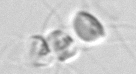
Label: Chaetoceros